Aerial crown-view tile of a tropical tree (Barro Colorado Island, Panama), acquired 20250317:
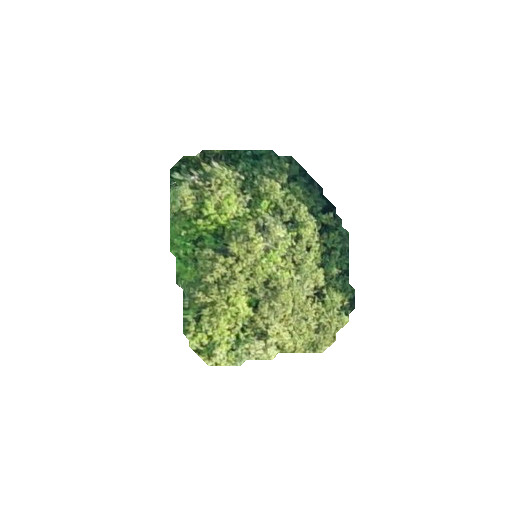
Species: Alseis blackiana
GBIF accepted scientific name: Alseis blackiana
Crown area: 48.016 m²